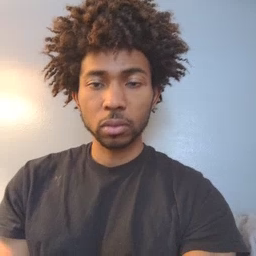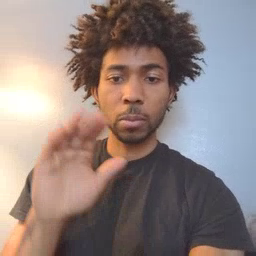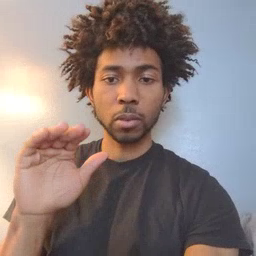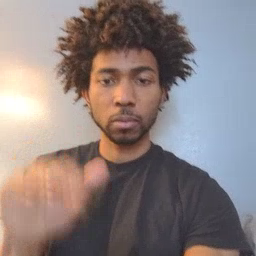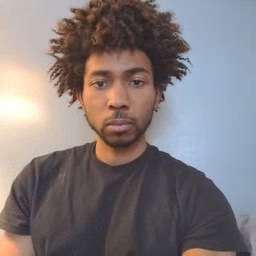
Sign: bye